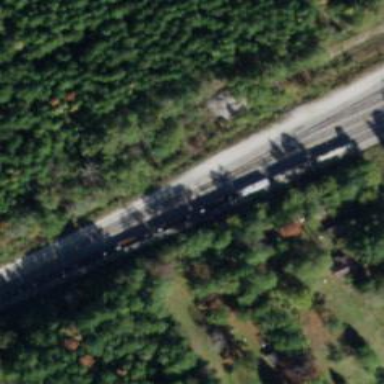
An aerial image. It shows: Railway yard.